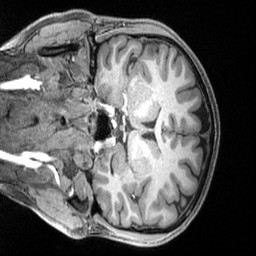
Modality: T1w
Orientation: coronal
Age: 20
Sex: female
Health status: healthy
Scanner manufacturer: siemens
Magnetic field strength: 3 T
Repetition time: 2.4 s
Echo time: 0.00222 s